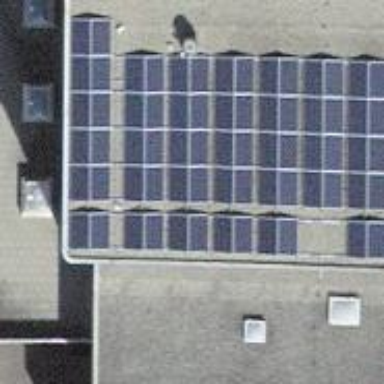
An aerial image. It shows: Solar power generator using photovoltaic panels.